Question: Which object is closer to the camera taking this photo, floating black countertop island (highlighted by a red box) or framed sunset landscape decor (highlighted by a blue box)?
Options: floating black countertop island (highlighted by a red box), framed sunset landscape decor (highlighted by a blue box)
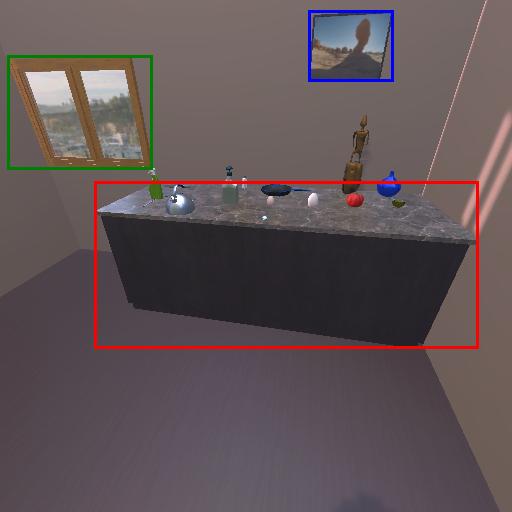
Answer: floating black countertop island (highlighted by a red box)